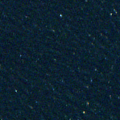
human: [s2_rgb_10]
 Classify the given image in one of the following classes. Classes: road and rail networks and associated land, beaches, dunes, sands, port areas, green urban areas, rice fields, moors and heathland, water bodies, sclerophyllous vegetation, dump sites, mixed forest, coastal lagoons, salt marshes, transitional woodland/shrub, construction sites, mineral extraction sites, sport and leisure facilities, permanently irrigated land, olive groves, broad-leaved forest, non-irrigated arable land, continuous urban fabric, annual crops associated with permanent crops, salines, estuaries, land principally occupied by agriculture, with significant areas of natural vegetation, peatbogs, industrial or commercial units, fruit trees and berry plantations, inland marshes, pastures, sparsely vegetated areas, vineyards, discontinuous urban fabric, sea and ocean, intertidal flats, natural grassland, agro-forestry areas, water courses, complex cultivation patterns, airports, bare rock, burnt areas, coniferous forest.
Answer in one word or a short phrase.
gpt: sea and ocean